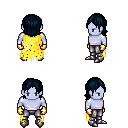
a pixel art fantasy rpg character, male body template, dark elf, purple skin, yellow tattered cape, metal pants, raven long bangs hairstyle, gold gloves, metal boots, four views (front, back, left, right), 2x2 character sprite sheet, small pixel art, hard edges, no anti-aliasing